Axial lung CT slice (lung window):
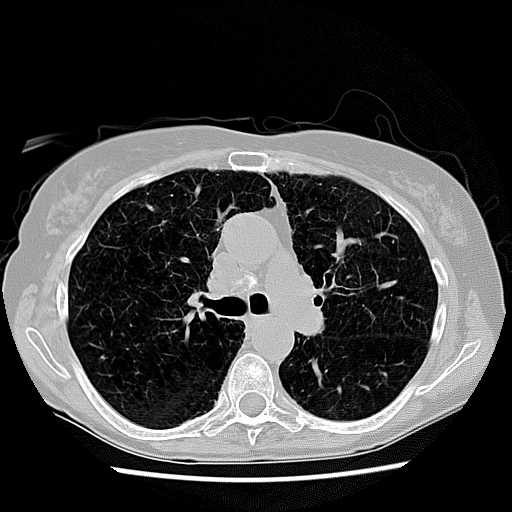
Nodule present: no